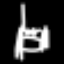
Label: bed